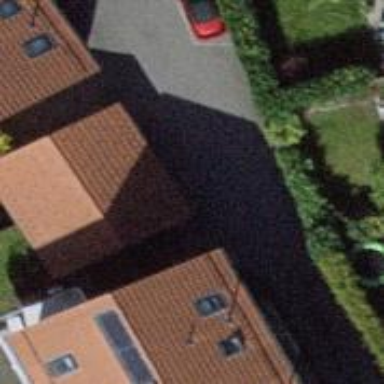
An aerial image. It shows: Carport building.